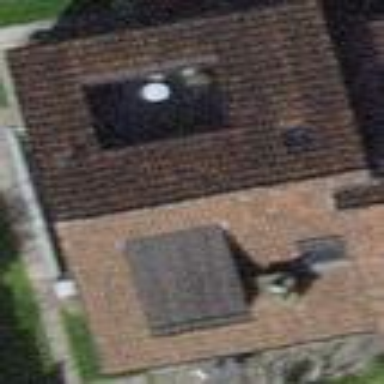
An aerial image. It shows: Terrace building with gabled roof.